Interaction volume radius: 5 \u00c5
Interaction volume height: 25 \u00c5
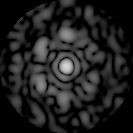
Disorder parameter: 0.654